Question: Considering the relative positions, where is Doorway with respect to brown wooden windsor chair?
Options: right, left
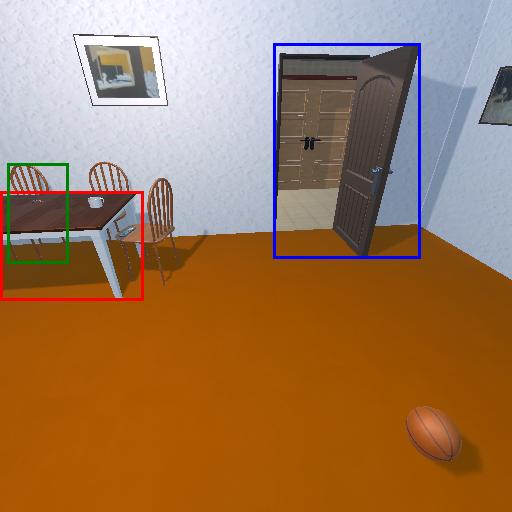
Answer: right